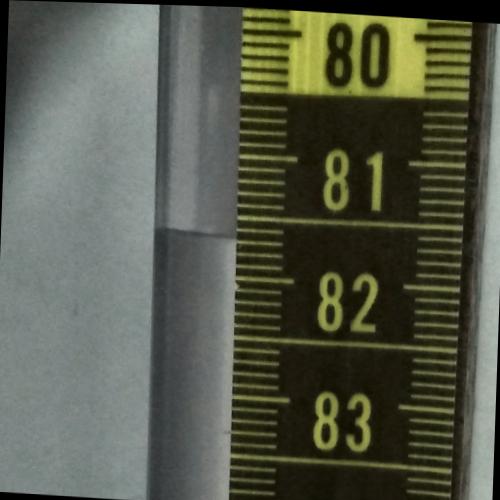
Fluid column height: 81.7 cm